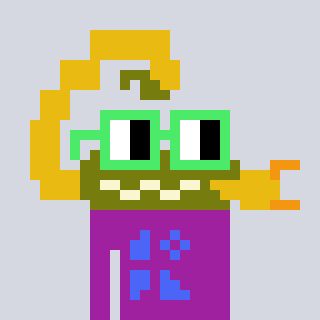
a pixel art character with square light green glasses, a scorpion-shaped head and a magenta-colored body on a cool background